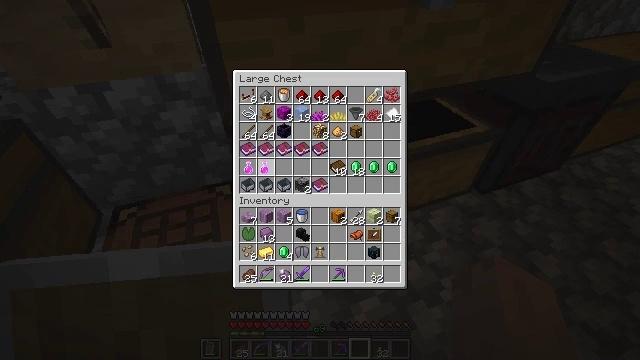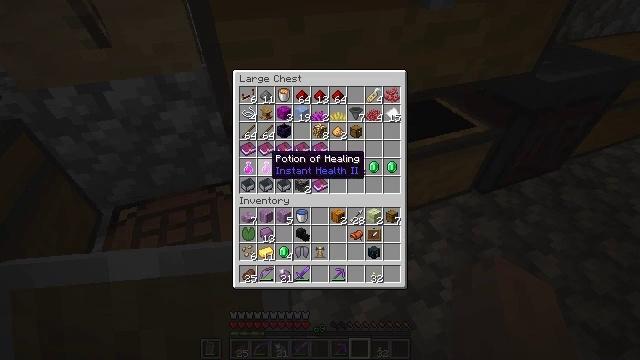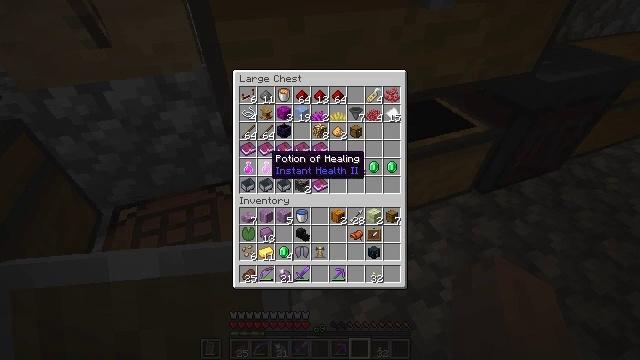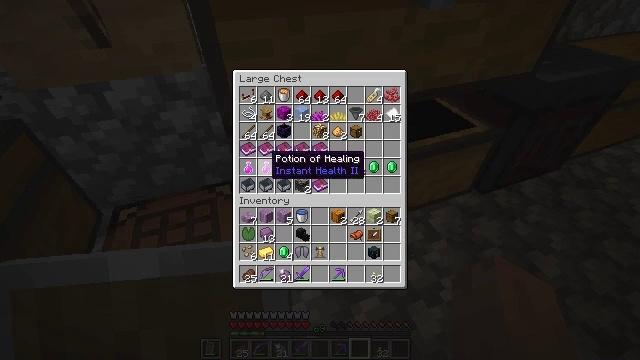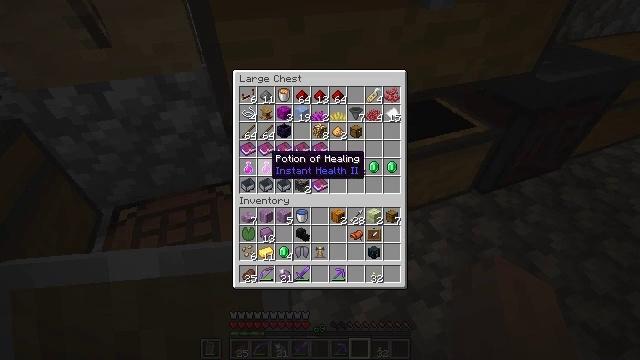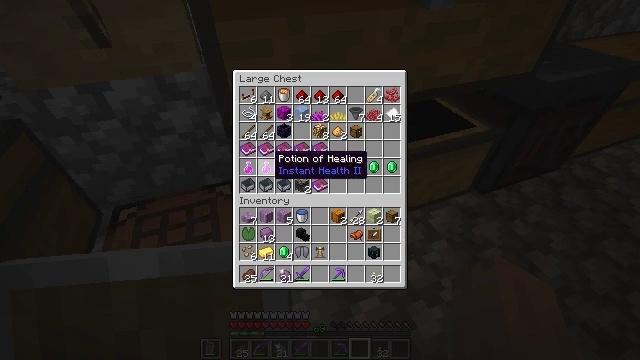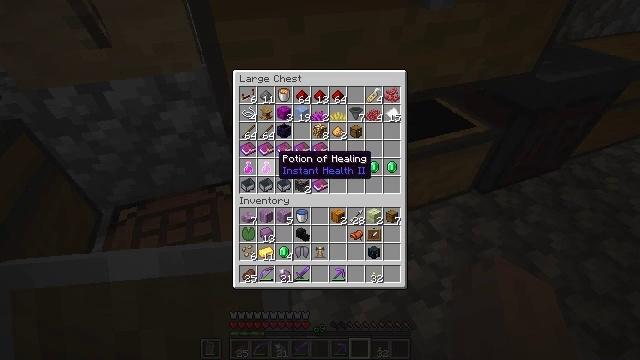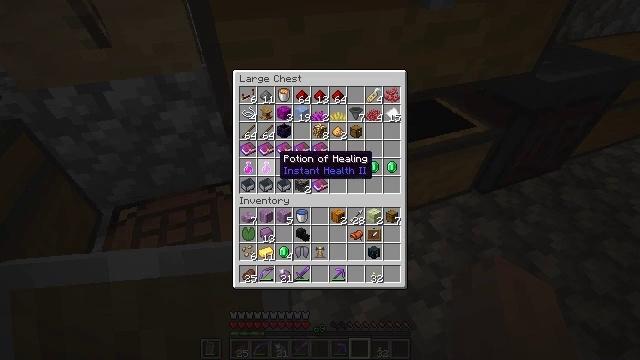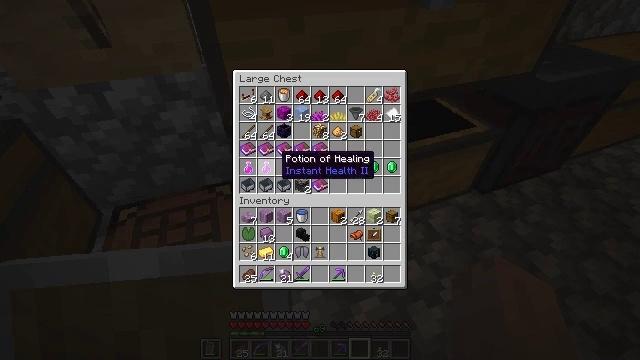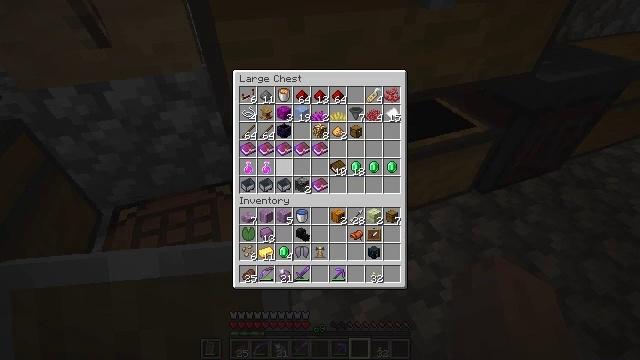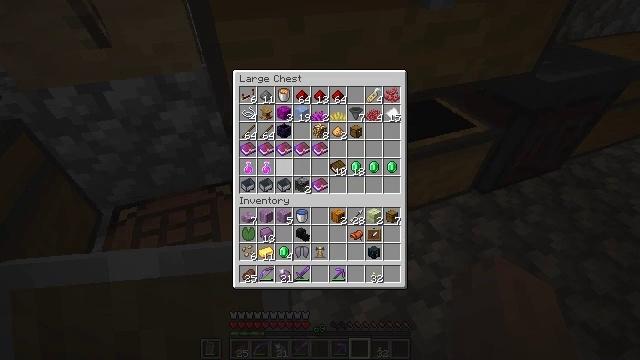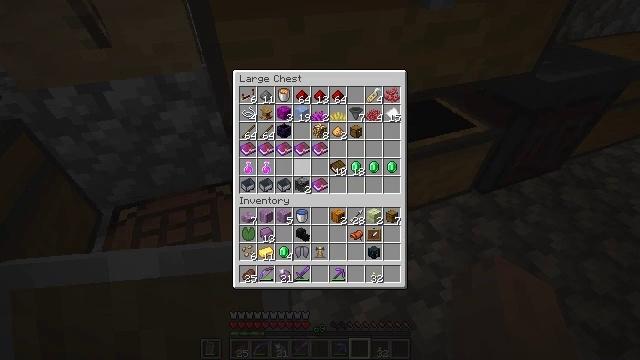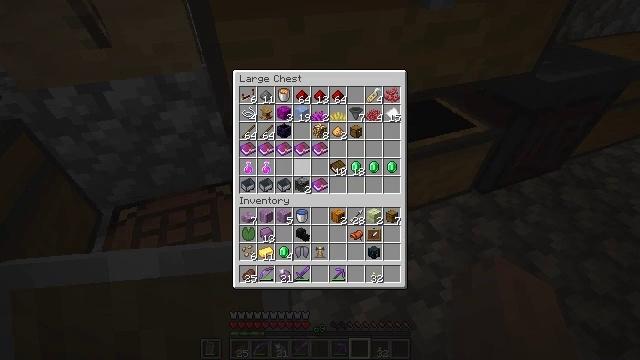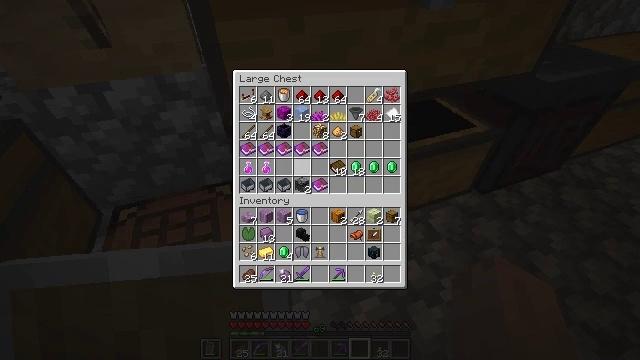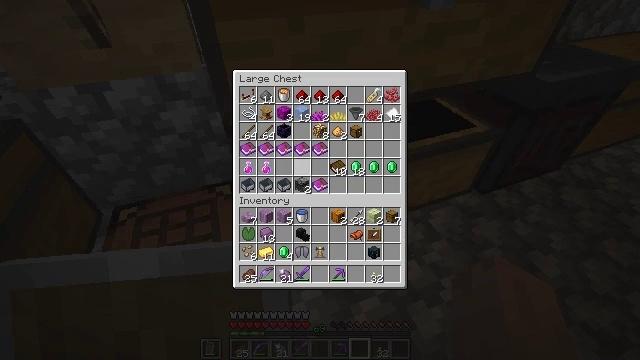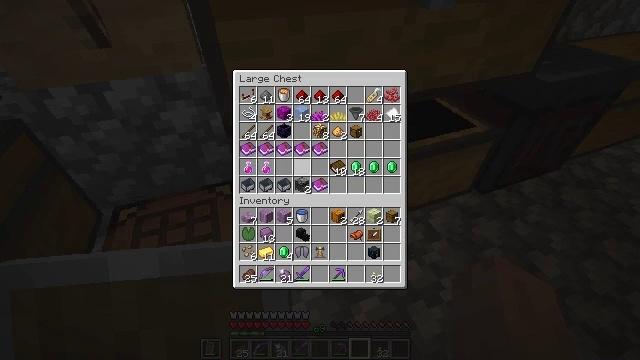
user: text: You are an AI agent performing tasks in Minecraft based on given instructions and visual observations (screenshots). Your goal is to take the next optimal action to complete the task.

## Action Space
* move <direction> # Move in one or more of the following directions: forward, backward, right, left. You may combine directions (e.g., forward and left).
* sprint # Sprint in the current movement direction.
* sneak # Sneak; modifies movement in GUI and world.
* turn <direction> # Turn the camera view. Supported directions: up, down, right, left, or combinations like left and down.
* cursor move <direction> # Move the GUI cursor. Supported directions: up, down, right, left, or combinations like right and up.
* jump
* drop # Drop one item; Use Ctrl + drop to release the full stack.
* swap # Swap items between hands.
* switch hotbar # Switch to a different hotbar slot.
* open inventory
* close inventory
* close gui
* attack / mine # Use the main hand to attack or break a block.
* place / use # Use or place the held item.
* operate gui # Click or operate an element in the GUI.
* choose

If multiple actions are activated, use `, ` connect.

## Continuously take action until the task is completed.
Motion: motion action
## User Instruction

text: Open the crafting table and create a shulker box.
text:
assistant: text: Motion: no_op
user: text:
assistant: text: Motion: no_op
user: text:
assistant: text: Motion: no_op
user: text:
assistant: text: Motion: no_op
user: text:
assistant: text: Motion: no_op
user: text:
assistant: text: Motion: no_op
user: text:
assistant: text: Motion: no_op
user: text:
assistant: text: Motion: no_op
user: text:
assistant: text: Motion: no_op
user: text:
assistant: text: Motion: turn right
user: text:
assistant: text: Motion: turn right
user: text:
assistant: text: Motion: no_op
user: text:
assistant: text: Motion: no_op
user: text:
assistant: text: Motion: no_op
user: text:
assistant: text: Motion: no_op
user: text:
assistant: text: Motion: no_op
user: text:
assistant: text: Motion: no_op
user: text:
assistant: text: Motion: no_op
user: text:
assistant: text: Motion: no_op
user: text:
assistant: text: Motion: no_op
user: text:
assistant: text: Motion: no_op
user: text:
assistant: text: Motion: no_op
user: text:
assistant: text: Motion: no_op
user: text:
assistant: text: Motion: no_op
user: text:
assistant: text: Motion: no_op
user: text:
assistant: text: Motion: no_op
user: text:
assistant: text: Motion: no_op
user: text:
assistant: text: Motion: no_op
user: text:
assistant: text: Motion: no_op
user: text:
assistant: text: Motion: no_op